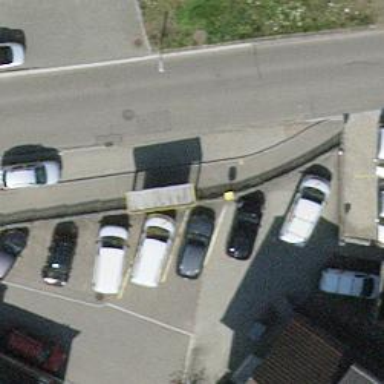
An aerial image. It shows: Post box.